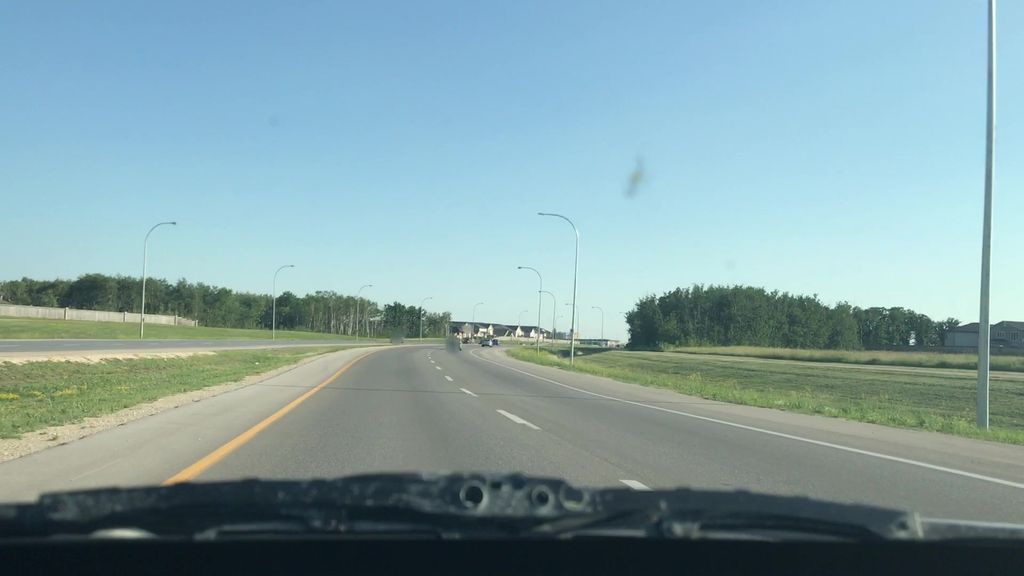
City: winnipeg